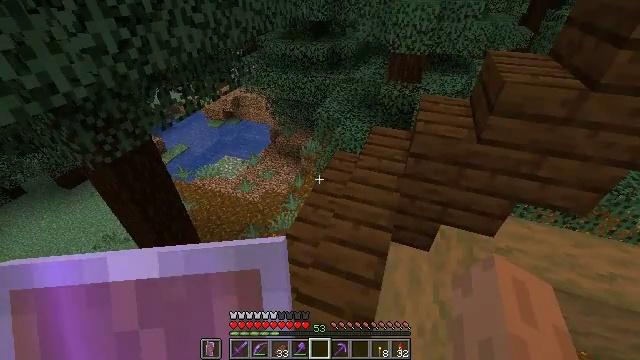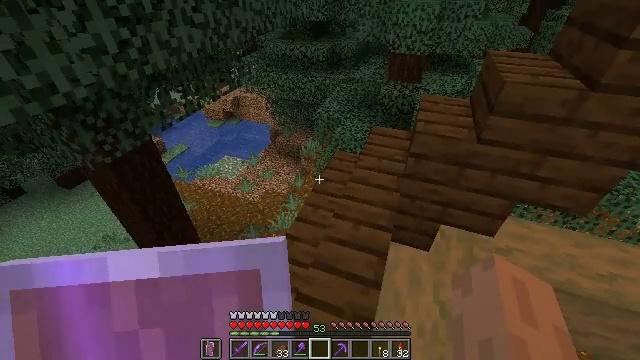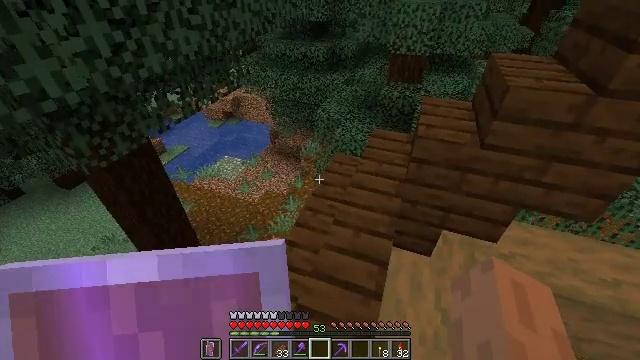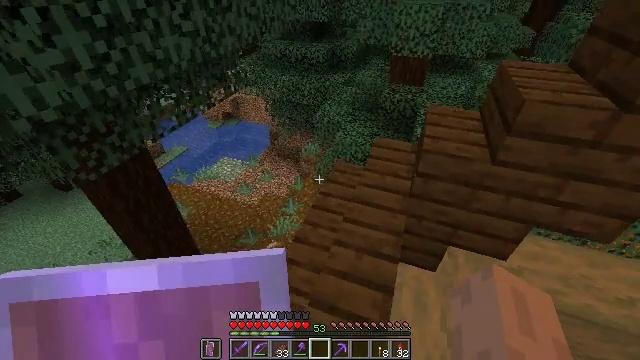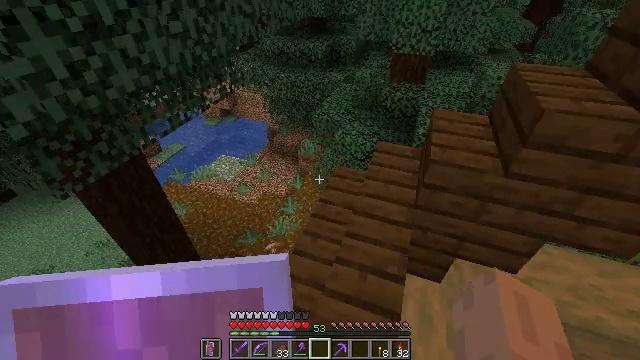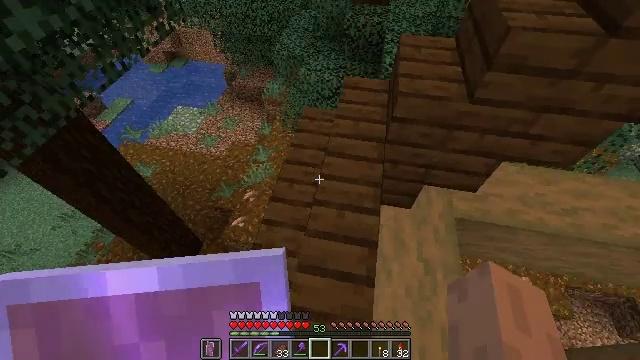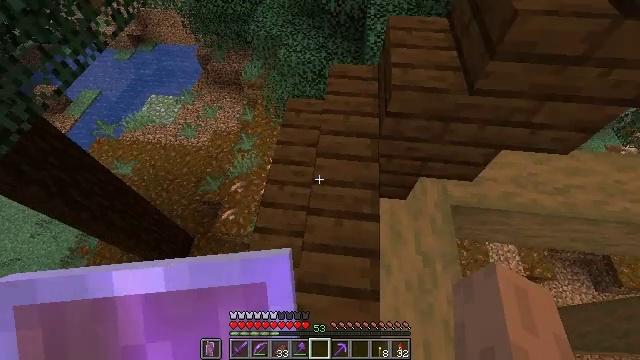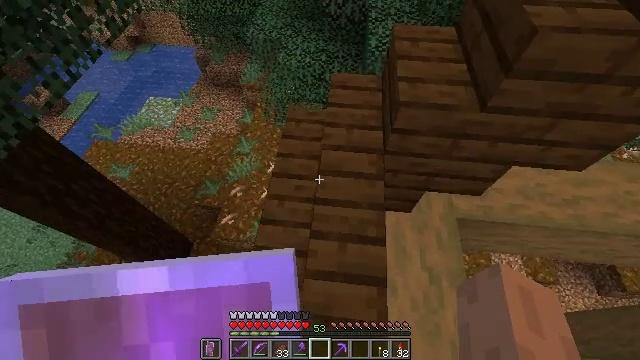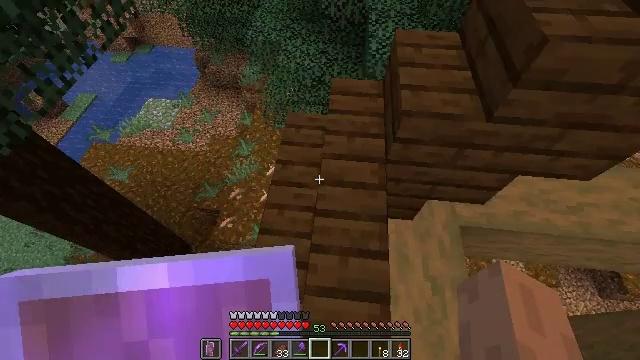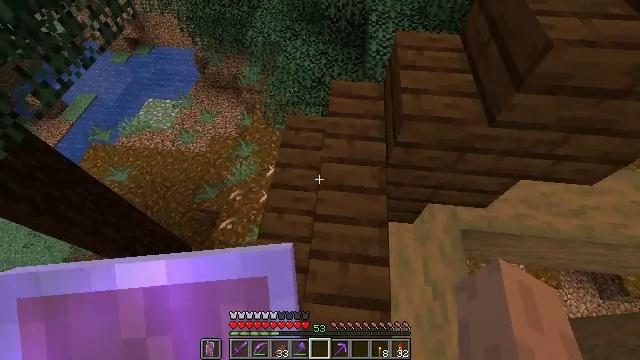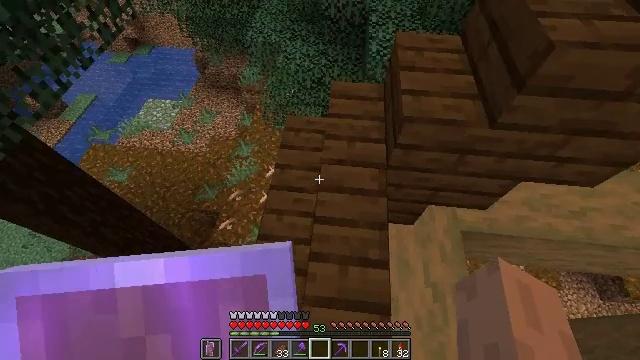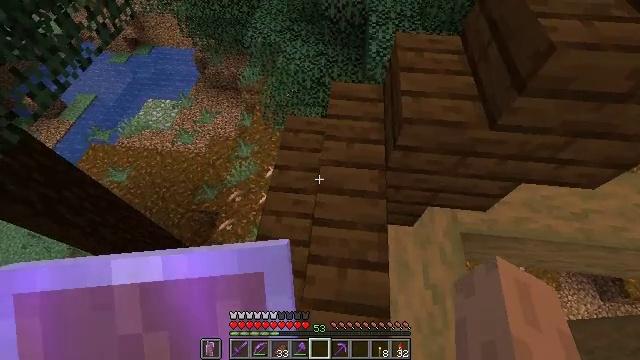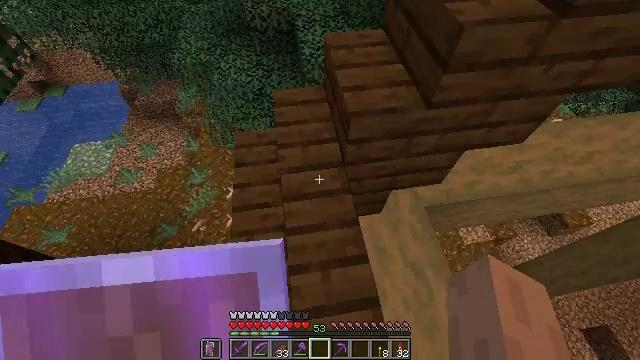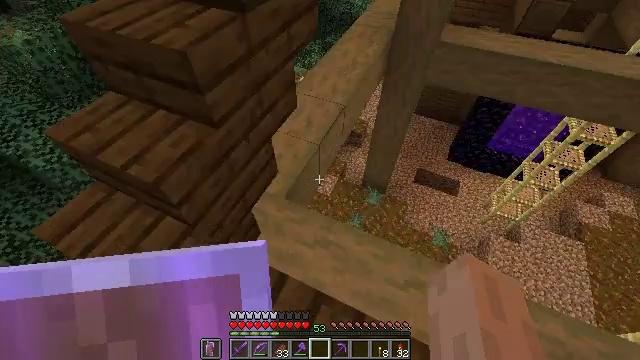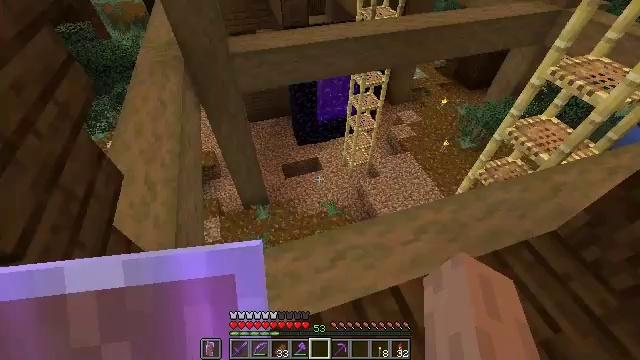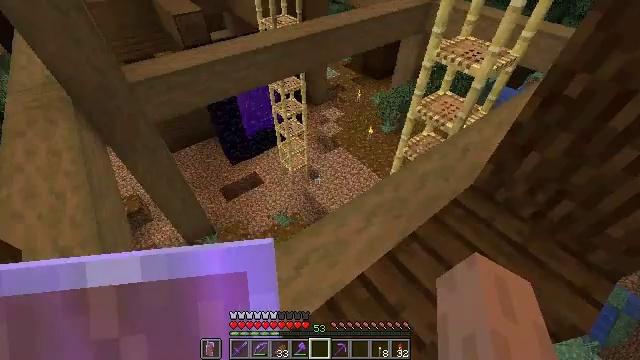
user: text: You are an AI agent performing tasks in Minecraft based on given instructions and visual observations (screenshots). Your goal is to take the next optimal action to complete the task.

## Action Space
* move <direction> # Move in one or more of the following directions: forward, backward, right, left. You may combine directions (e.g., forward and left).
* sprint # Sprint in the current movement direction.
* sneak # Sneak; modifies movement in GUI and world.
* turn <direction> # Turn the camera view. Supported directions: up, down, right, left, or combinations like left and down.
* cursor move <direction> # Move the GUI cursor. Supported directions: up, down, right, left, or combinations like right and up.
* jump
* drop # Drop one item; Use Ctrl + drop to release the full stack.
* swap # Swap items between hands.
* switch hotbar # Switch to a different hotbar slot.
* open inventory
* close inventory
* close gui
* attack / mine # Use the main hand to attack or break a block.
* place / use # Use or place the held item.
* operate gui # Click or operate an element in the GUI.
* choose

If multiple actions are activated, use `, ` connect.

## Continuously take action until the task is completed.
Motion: motion action
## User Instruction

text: Remove the dark oak stairs from the build.
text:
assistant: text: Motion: no_op
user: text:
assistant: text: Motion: move forward
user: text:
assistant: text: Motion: move forward
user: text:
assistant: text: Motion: move forward
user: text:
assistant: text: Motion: move forward, turn right and down
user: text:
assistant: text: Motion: move forward, turn right and down
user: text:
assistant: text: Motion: no_op
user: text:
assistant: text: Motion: no_op
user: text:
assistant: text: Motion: no_op
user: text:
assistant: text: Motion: no_op
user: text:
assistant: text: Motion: no_op
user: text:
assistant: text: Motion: turn right and up
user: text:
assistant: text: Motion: turn right and up
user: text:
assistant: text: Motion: turn right and up
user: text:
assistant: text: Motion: turn right and up
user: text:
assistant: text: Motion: turn right and up
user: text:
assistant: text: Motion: turn right and up
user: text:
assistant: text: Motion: turn right
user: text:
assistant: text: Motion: no_op
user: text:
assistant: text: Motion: turn right
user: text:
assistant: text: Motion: no_op
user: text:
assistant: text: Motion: no_op
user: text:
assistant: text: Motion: turn right and up
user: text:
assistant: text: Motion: turn right and up
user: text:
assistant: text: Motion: turn right
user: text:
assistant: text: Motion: no_op
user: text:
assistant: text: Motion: move forward
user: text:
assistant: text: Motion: move forward, turn left and down
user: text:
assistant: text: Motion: move forward, turn left and down
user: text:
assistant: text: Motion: move forward, turn left and down